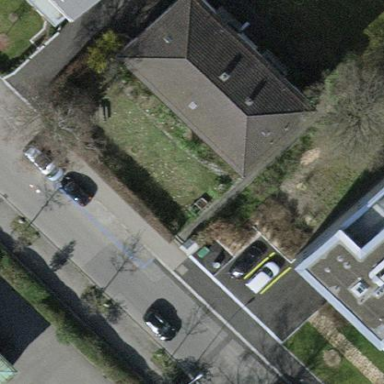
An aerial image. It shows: Parking lane area.